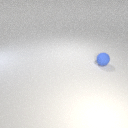
small blue rubber sphere